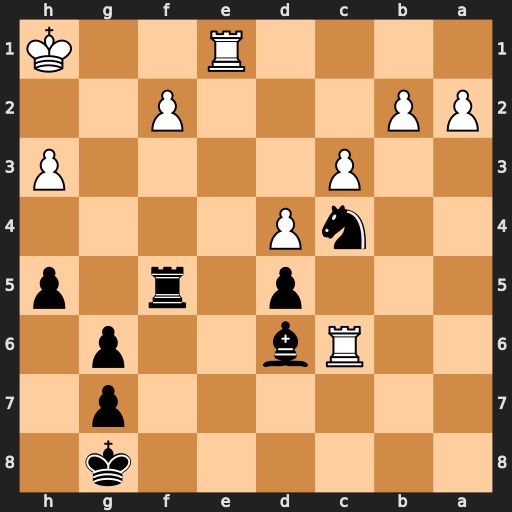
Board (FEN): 6k1/6p1/2Rb2p1/3p1r1p/2nP4/2P4P/PP3P2/4R2K
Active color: b
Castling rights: -
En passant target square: -
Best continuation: Rxf2 b3 Nd2